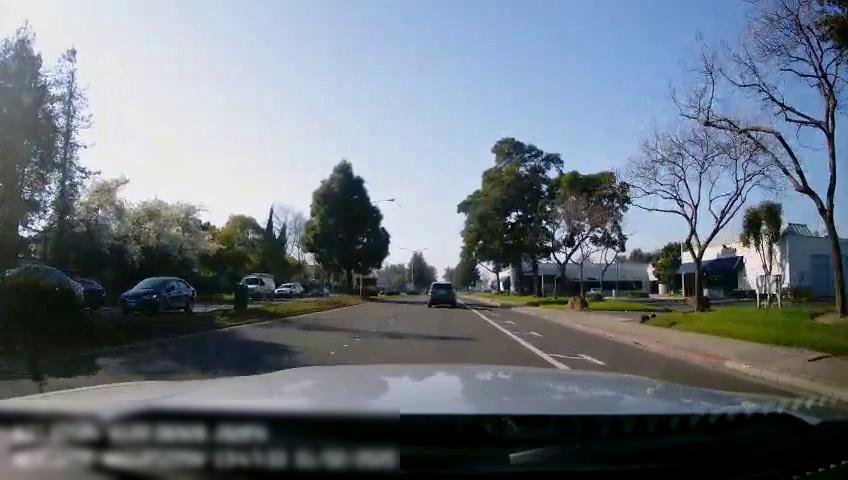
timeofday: Day
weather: Sunny
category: Drivable Space
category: Drivable Space
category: Vehicles | Car
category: Vehicles | Van
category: Vehicles | SUV
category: Vehicles | Car
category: Vehicles | Car
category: Vehicles | SUV
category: Vehicles | Car
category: Lanes | Current Lane
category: Lanes | Current Lane